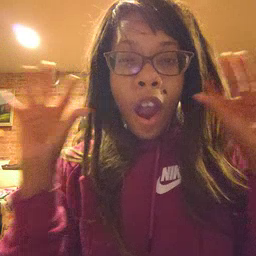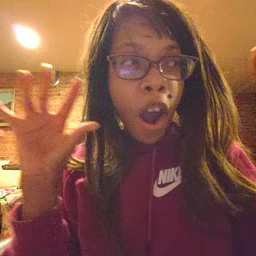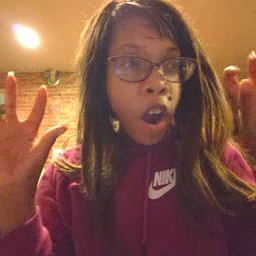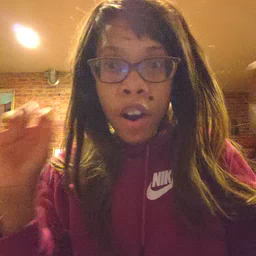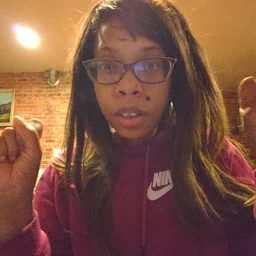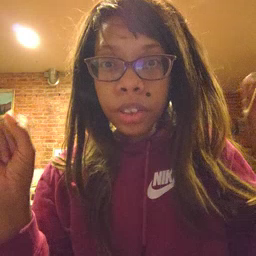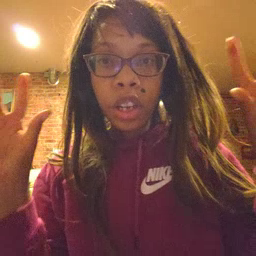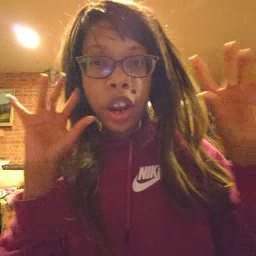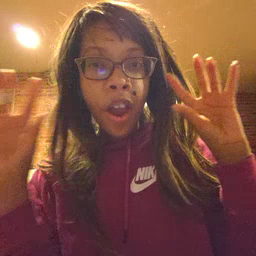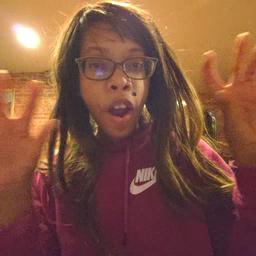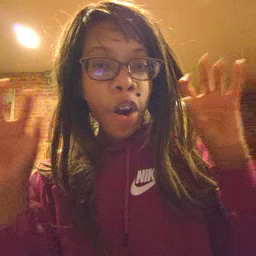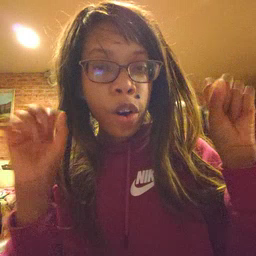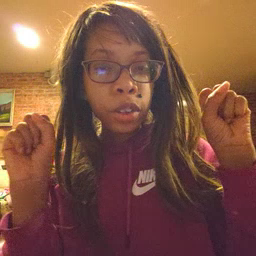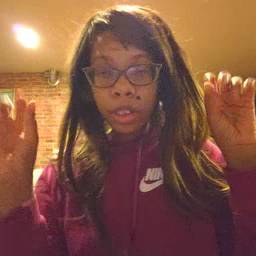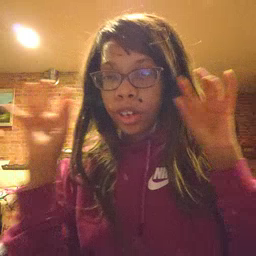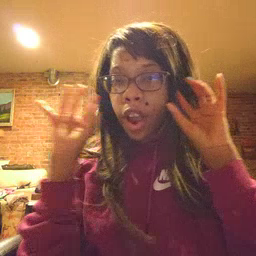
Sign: loud